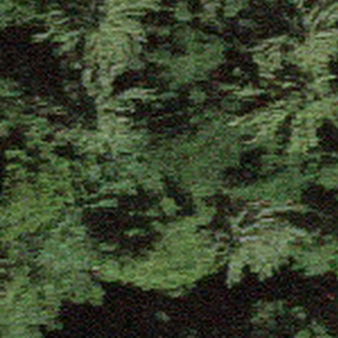
Label: other